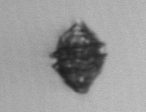
Label: Kryptoperidinium_triquetrum